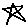
Label: star